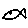
Label: fish